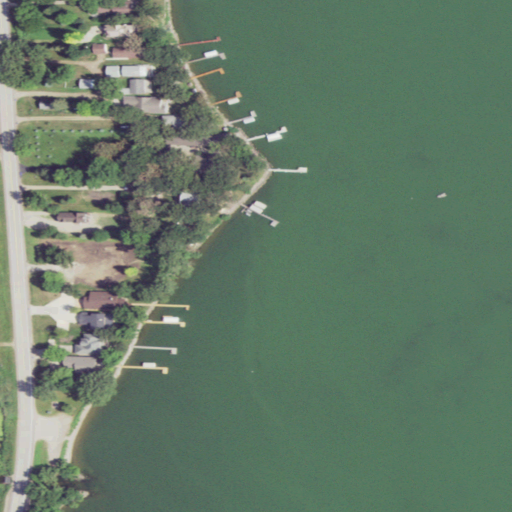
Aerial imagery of cape in Iowa named Bakers Point containing open water, low intensity development, mixed forest, medium intensity development, grassland, open development, pasture, herbaceous wetlands, and barren land